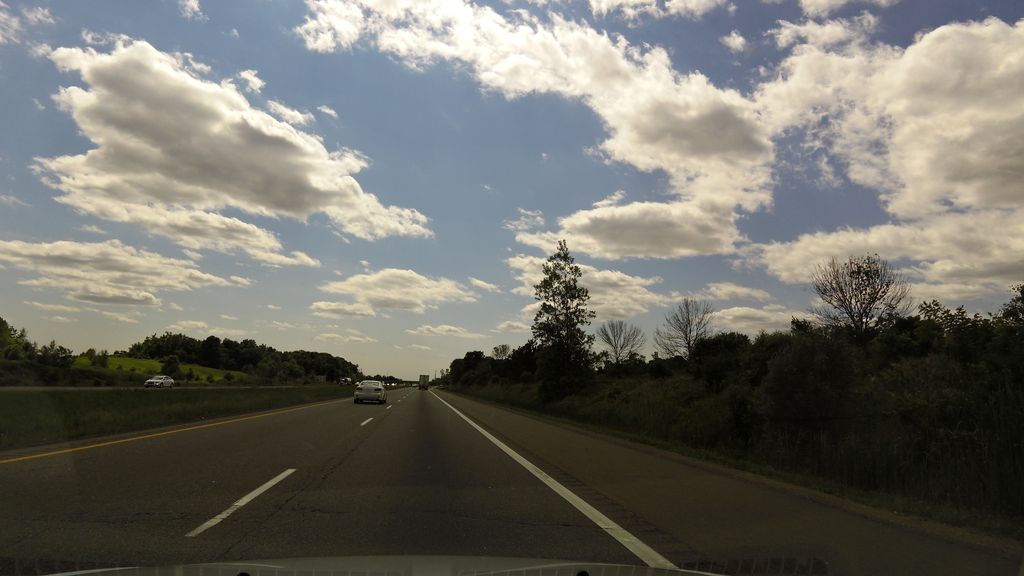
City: hamilton